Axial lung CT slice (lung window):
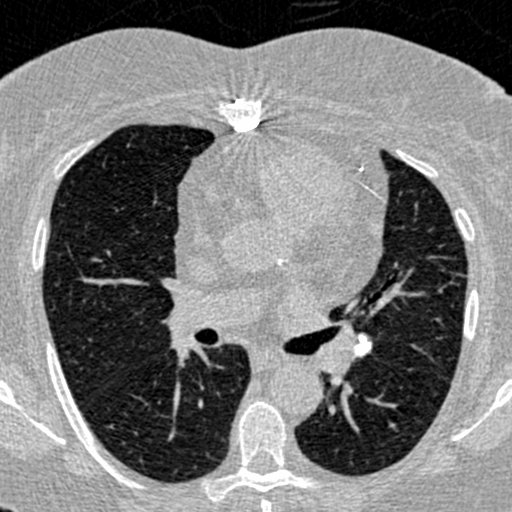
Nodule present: no